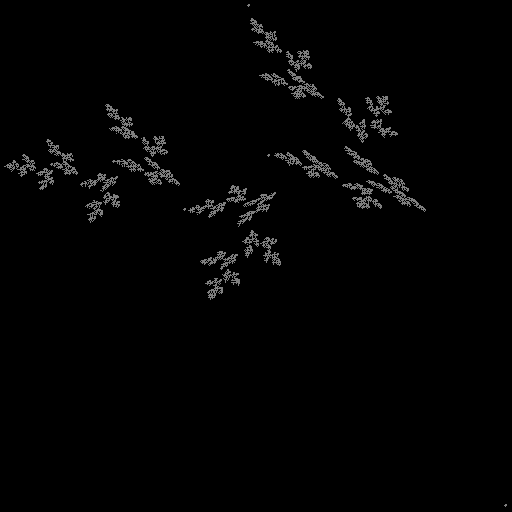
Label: bud